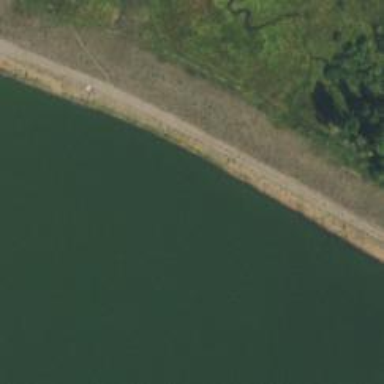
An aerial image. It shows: Dam across waterway.